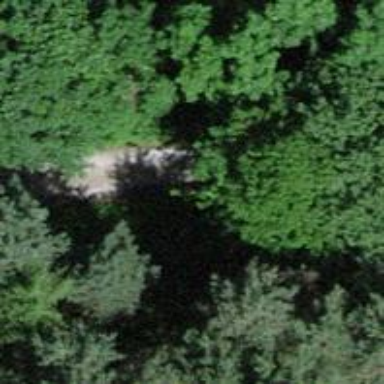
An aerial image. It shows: Unpaved track with grade2 quality type.